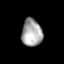
Tissue: skin
Cell type: Epithelial cells
Senescence score: 0.2525
Nuclear area (px): 550
Mean DAPI intensity: 166.502